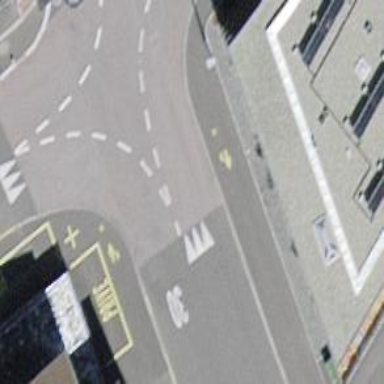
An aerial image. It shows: Uncontrolled road crossing.